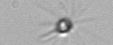
Label: Calciopappus